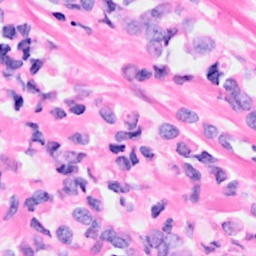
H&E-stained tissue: Breast